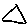
Label: triangle